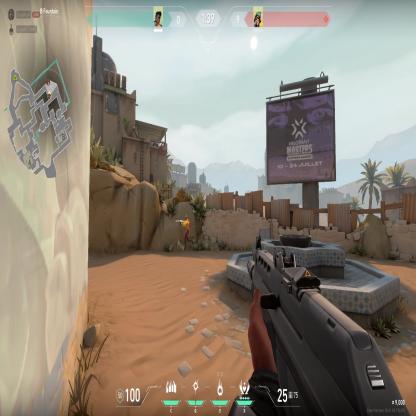
Label: enemy